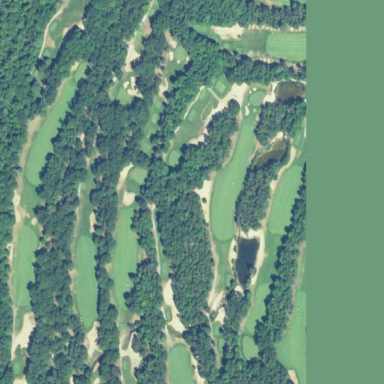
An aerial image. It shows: Golf course.